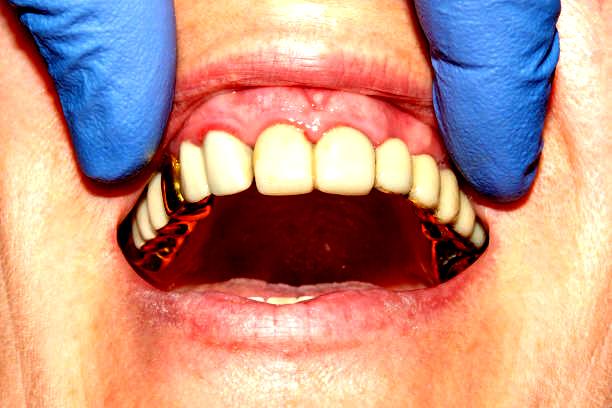
Condition: Gingivitis